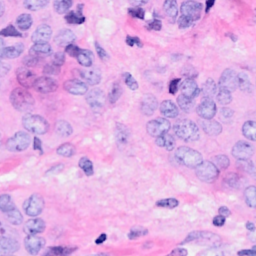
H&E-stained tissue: Breast